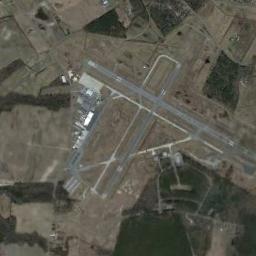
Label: airport